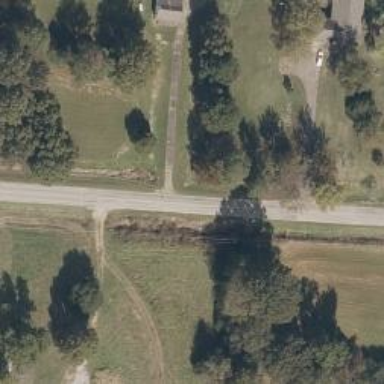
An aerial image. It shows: Driveway leading to service road.